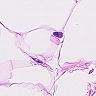
Metastatic tissue present: no